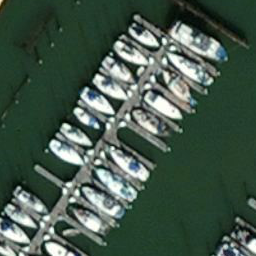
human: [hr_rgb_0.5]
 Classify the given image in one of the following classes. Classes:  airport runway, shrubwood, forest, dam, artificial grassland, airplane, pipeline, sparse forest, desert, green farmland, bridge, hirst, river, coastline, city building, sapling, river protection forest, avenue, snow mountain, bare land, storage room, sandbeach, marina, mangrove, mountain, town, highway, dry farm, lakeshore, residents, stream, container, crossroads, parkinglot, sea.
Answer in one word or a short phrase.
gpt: marina